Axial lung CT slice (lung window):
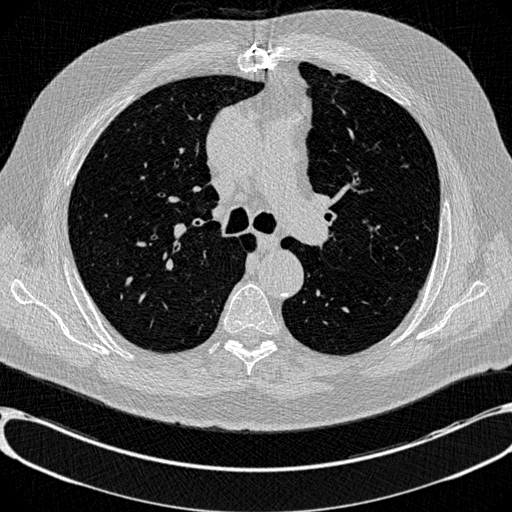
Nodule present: no